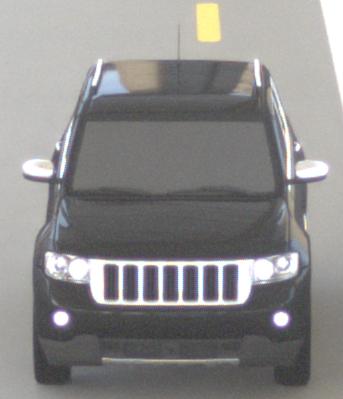
Make: Jeep
Model: Grand Cherokee
Detailed model: WK2
Model produced from: 2010
Model produced until: 2021
Doors: 5
Color: black
Road condition: dry road
Daytime: morning or afternoon
Contrast: low contrast